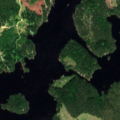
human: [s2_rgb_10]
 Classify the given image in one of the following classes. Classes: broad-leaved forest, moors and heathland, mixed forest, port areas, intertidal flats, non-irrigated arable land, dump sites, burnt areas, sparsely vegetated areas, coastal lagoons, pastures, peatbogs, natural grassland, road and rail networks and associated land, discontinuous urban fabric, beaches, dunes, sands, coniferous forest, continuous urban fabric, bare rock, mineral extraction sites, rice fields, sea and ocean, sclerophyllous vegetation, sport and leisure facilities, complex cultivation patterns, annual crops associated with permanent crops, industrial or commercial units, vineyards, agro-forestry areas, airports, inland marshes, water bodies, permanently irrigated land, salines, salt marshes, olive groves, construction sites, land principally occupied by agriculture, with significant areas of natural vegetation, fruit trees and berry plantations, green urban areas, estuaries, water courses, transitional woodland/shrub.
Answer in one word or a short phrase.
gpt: coniferous forest, water bodies